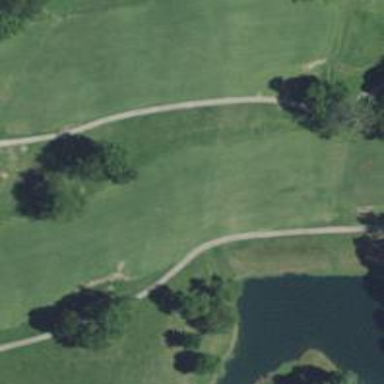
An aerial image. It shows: Golf hole.